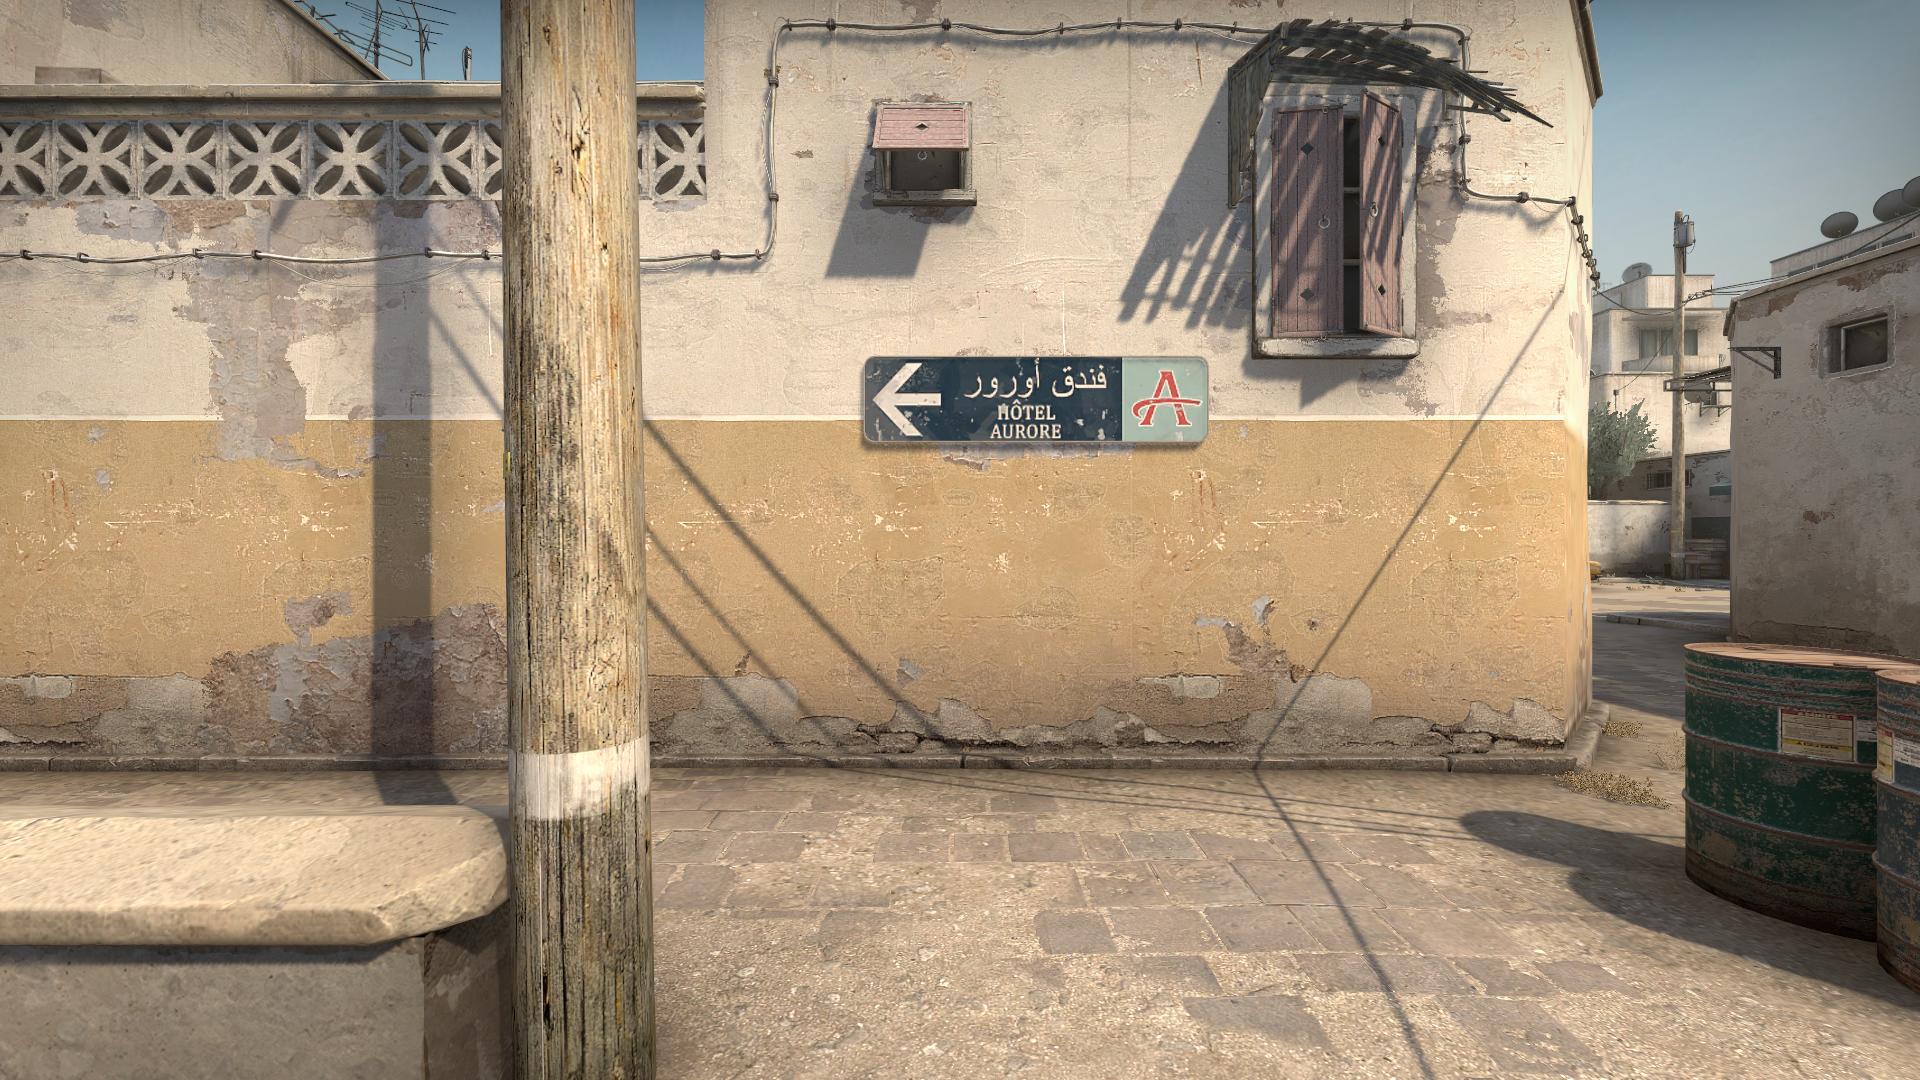
Map: de_dust2